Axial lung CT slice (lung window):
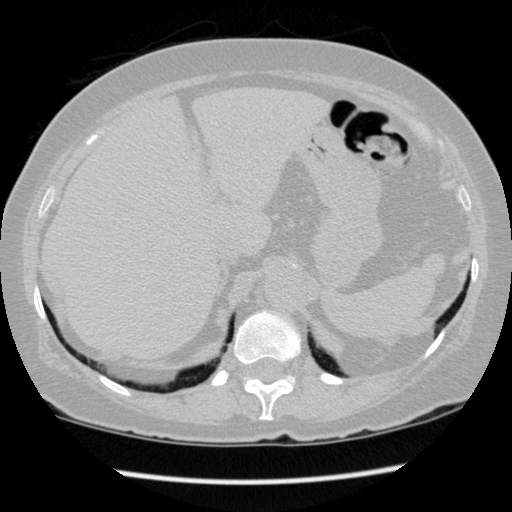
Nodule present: no